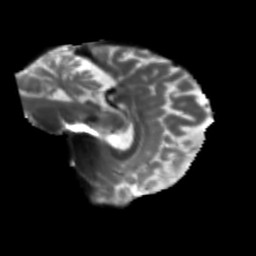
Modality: T2w
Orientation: sagittal
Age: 59
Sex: female
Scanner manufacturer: siemens
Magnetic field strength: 3 T
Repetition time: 5.25 s
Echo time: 0.08 s